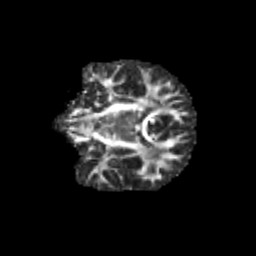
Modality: FA
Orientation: coronal
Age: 11
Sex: male
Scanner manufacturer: siemens
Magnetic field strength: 3 T
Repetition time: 3.8 s
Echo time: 0.07 s